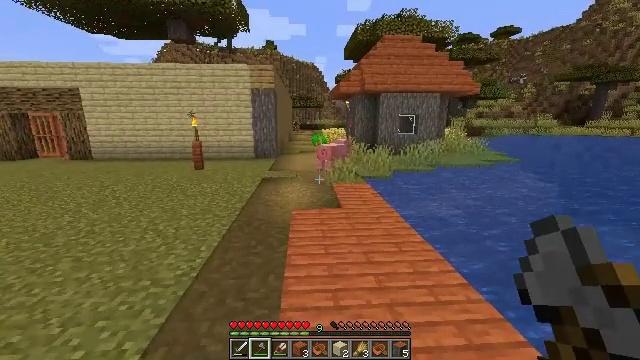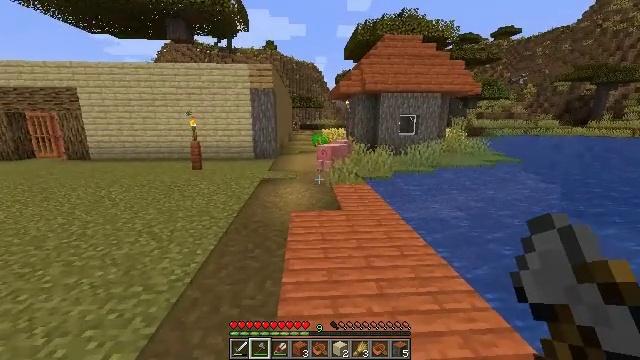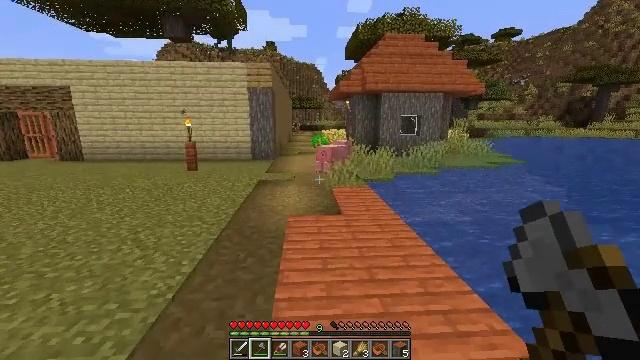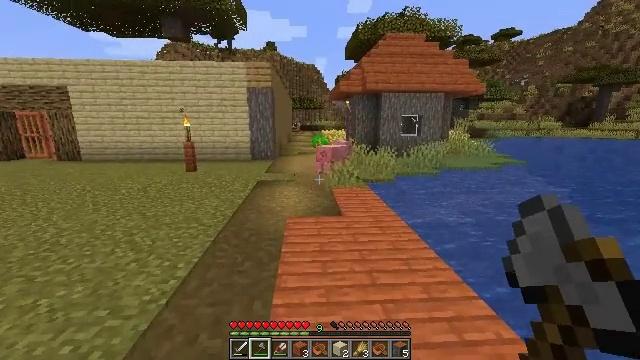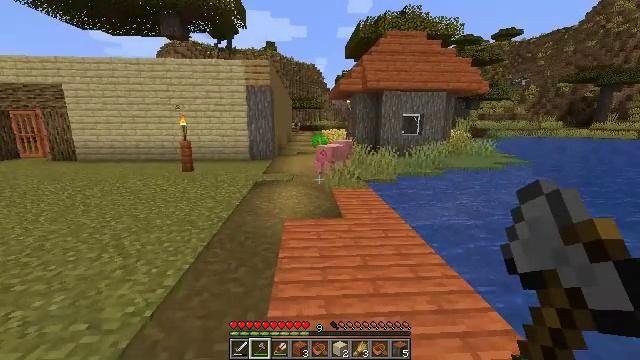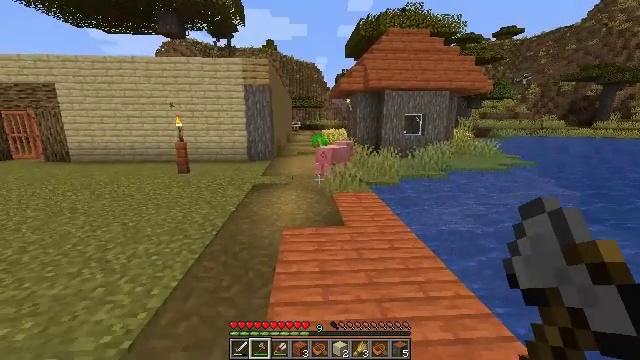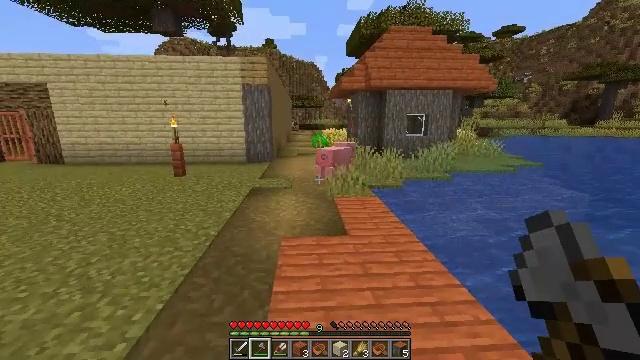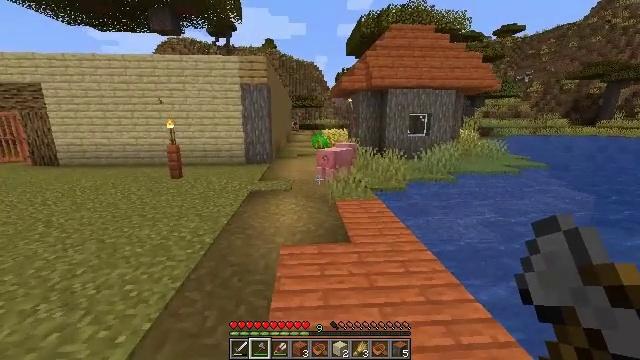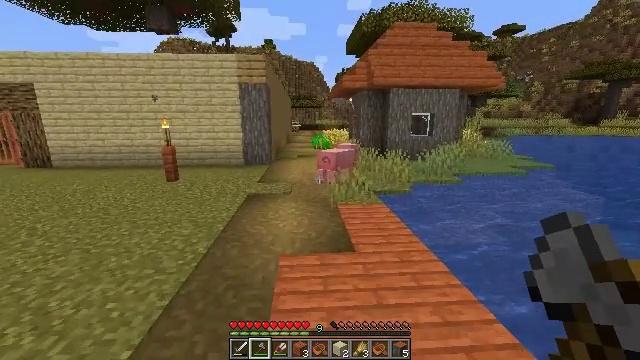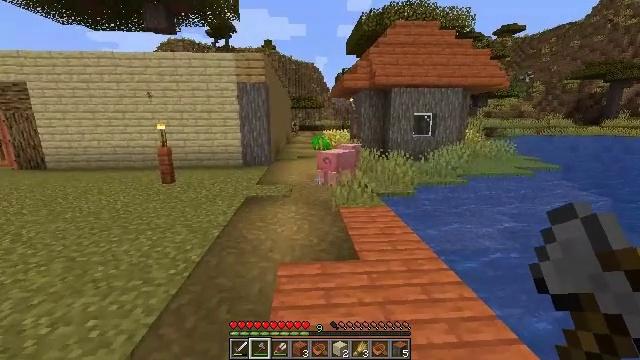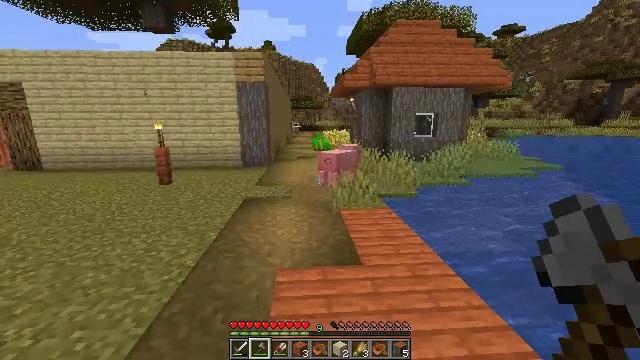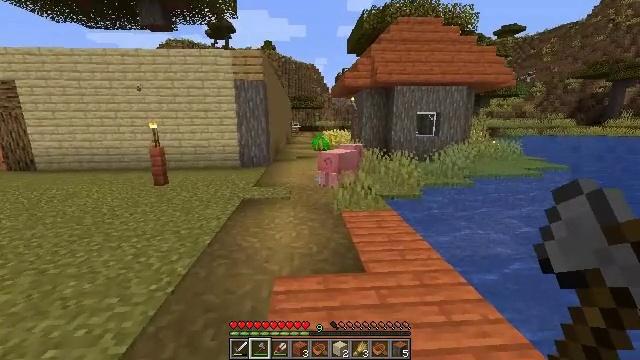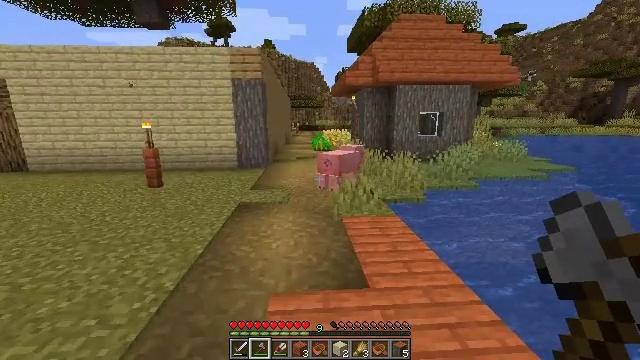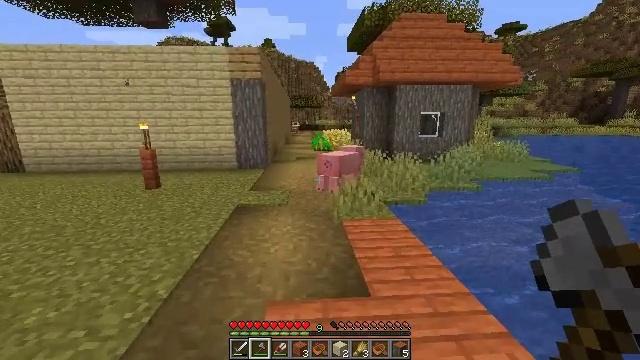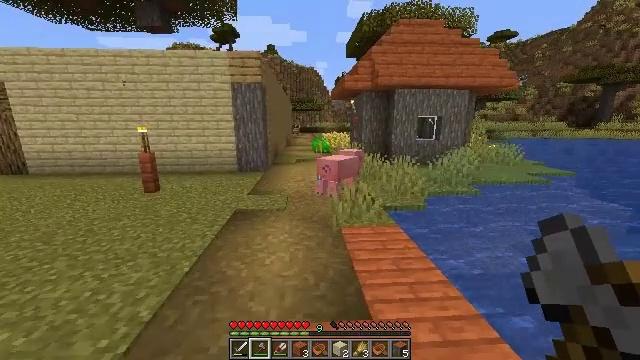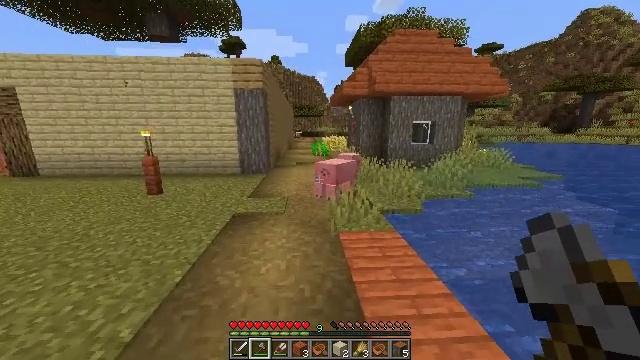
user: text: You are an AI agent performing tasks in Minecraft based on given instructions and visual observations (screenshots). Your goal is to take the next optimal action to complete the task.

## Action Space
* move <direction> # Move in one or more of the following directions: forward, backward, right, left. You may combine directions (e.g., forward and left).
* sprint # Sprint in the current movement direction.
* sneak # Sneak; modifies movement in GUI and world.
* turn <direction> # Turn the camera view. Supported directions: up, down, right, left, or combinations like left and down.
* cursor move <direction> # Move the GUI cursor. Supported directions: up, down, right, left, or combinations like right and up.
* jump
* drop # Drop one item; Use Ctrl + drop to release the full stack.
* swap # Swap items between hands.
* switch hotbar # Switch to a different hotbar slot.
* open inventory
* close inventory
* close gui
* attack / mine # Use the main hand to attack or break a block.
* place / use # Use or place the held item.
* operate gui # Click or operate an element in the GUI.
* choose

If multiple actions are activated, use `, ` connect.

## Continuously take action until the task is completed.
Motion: motion action
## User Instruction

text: Collect the orange bed by mining it.
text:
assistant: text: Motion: move forward
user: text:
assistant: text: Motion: move forward
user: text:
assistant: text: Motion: move forward
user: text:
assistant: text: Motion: move forward
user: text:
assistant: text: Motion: move forward
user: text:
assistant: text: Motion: move forward
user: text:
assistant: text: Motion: move forward
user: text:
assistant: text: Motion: move forward
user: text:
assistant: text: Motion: move forward
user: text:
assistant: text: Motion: move forward
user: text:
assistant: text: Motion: move forward
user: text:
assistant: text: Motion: move forward
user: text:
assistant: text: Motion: move forward, sprint
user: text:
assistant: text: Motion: move forward, sprint
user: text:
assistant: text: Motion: move forward, sprint
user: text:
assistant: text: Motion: move forward, sprint
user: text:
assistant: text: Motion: move forward, sprint
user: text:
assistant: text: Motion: move forward, sprint
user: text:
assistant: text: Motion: move forward, sprint
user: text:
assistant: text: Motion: move forward, sprint
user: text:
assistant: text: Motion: move forward, sprint
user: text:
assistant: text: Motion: move forward, sprint, turn left
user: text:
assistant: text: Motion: move forward, sprint, turn left
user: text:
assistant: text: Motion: move forward, sprint, turn left
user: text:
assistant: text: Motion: move forward, sprint, turn left
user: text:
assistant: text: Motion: move forward, sprint, turn left
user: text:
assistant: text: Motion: move forward, sprint
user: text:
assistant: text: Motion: move forward, sprint
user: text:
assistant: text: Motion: move forward, sprint
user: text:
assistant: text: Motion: move forward, sprint